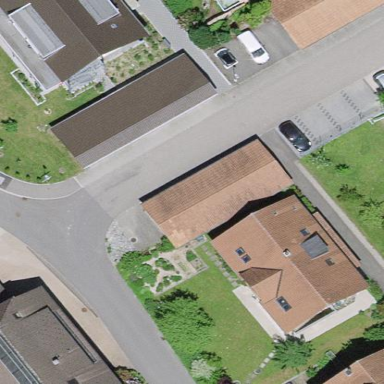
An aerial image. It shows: View of roof of building.